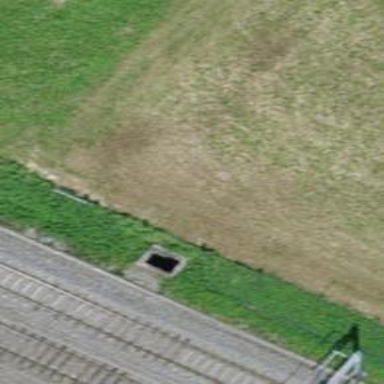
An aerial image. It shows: Culvert tunnel under drain waterway.